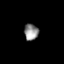
Tissue: prostate
Cell type: Fibroblasts
Senescence score: 0.6955
Nuclear area (px): 229
Mean DAPI intensity: 141.646